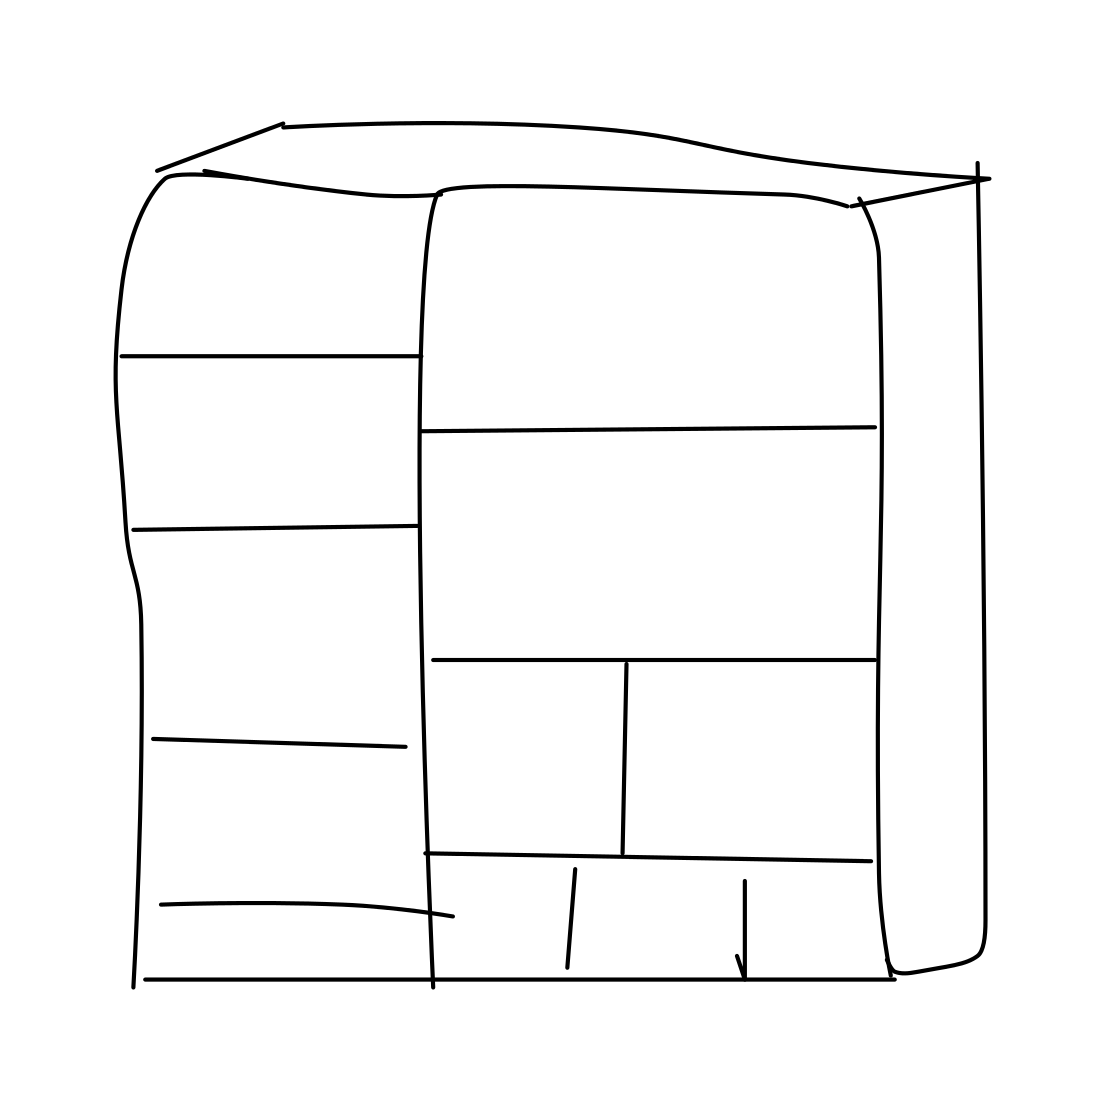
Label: bookshelf